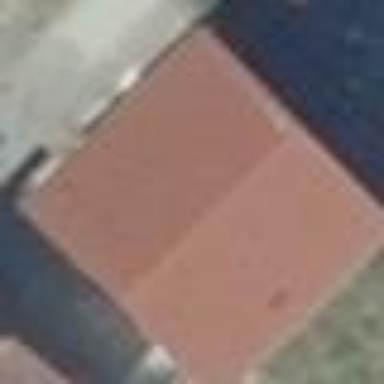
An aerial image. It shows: Simple and straightforward house.